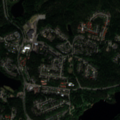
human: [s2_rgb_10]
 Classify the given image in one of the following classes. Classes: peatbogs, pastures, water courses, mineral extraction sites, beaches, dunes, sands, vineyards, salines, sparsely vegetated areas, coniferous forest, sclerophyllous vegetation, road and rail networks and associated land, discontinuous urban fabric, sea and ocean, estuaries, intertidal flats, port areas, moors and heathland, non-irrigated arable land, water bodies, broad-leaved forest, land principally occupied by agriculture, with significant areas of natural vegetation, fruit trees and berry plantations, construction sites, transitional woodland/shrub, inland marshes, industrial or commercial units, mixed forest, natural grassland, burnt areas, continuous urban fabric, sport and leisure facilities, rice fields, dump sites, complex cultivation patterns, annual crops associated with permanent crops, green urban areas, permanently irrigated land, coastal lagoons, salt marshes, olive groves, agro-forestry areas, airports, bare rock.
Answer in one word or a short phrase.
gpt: discontinuous urban fabric, coniferous forest, water bodies